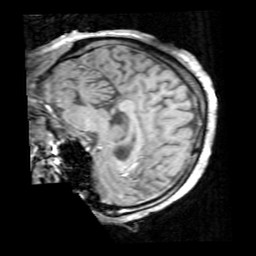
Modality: T1w
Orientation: sagittal
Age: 34
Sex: male